Question: I have ASP.NET MVC 5 project. When I restart Visual Studio (Version 16.8.4), a new section "site" is added to the applicationhost.config file. How can I fix it?
screenshot of ApplicationHost.config

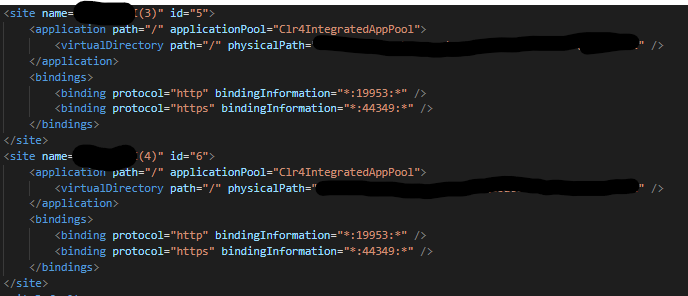
Answer: Duplicate question <URL>